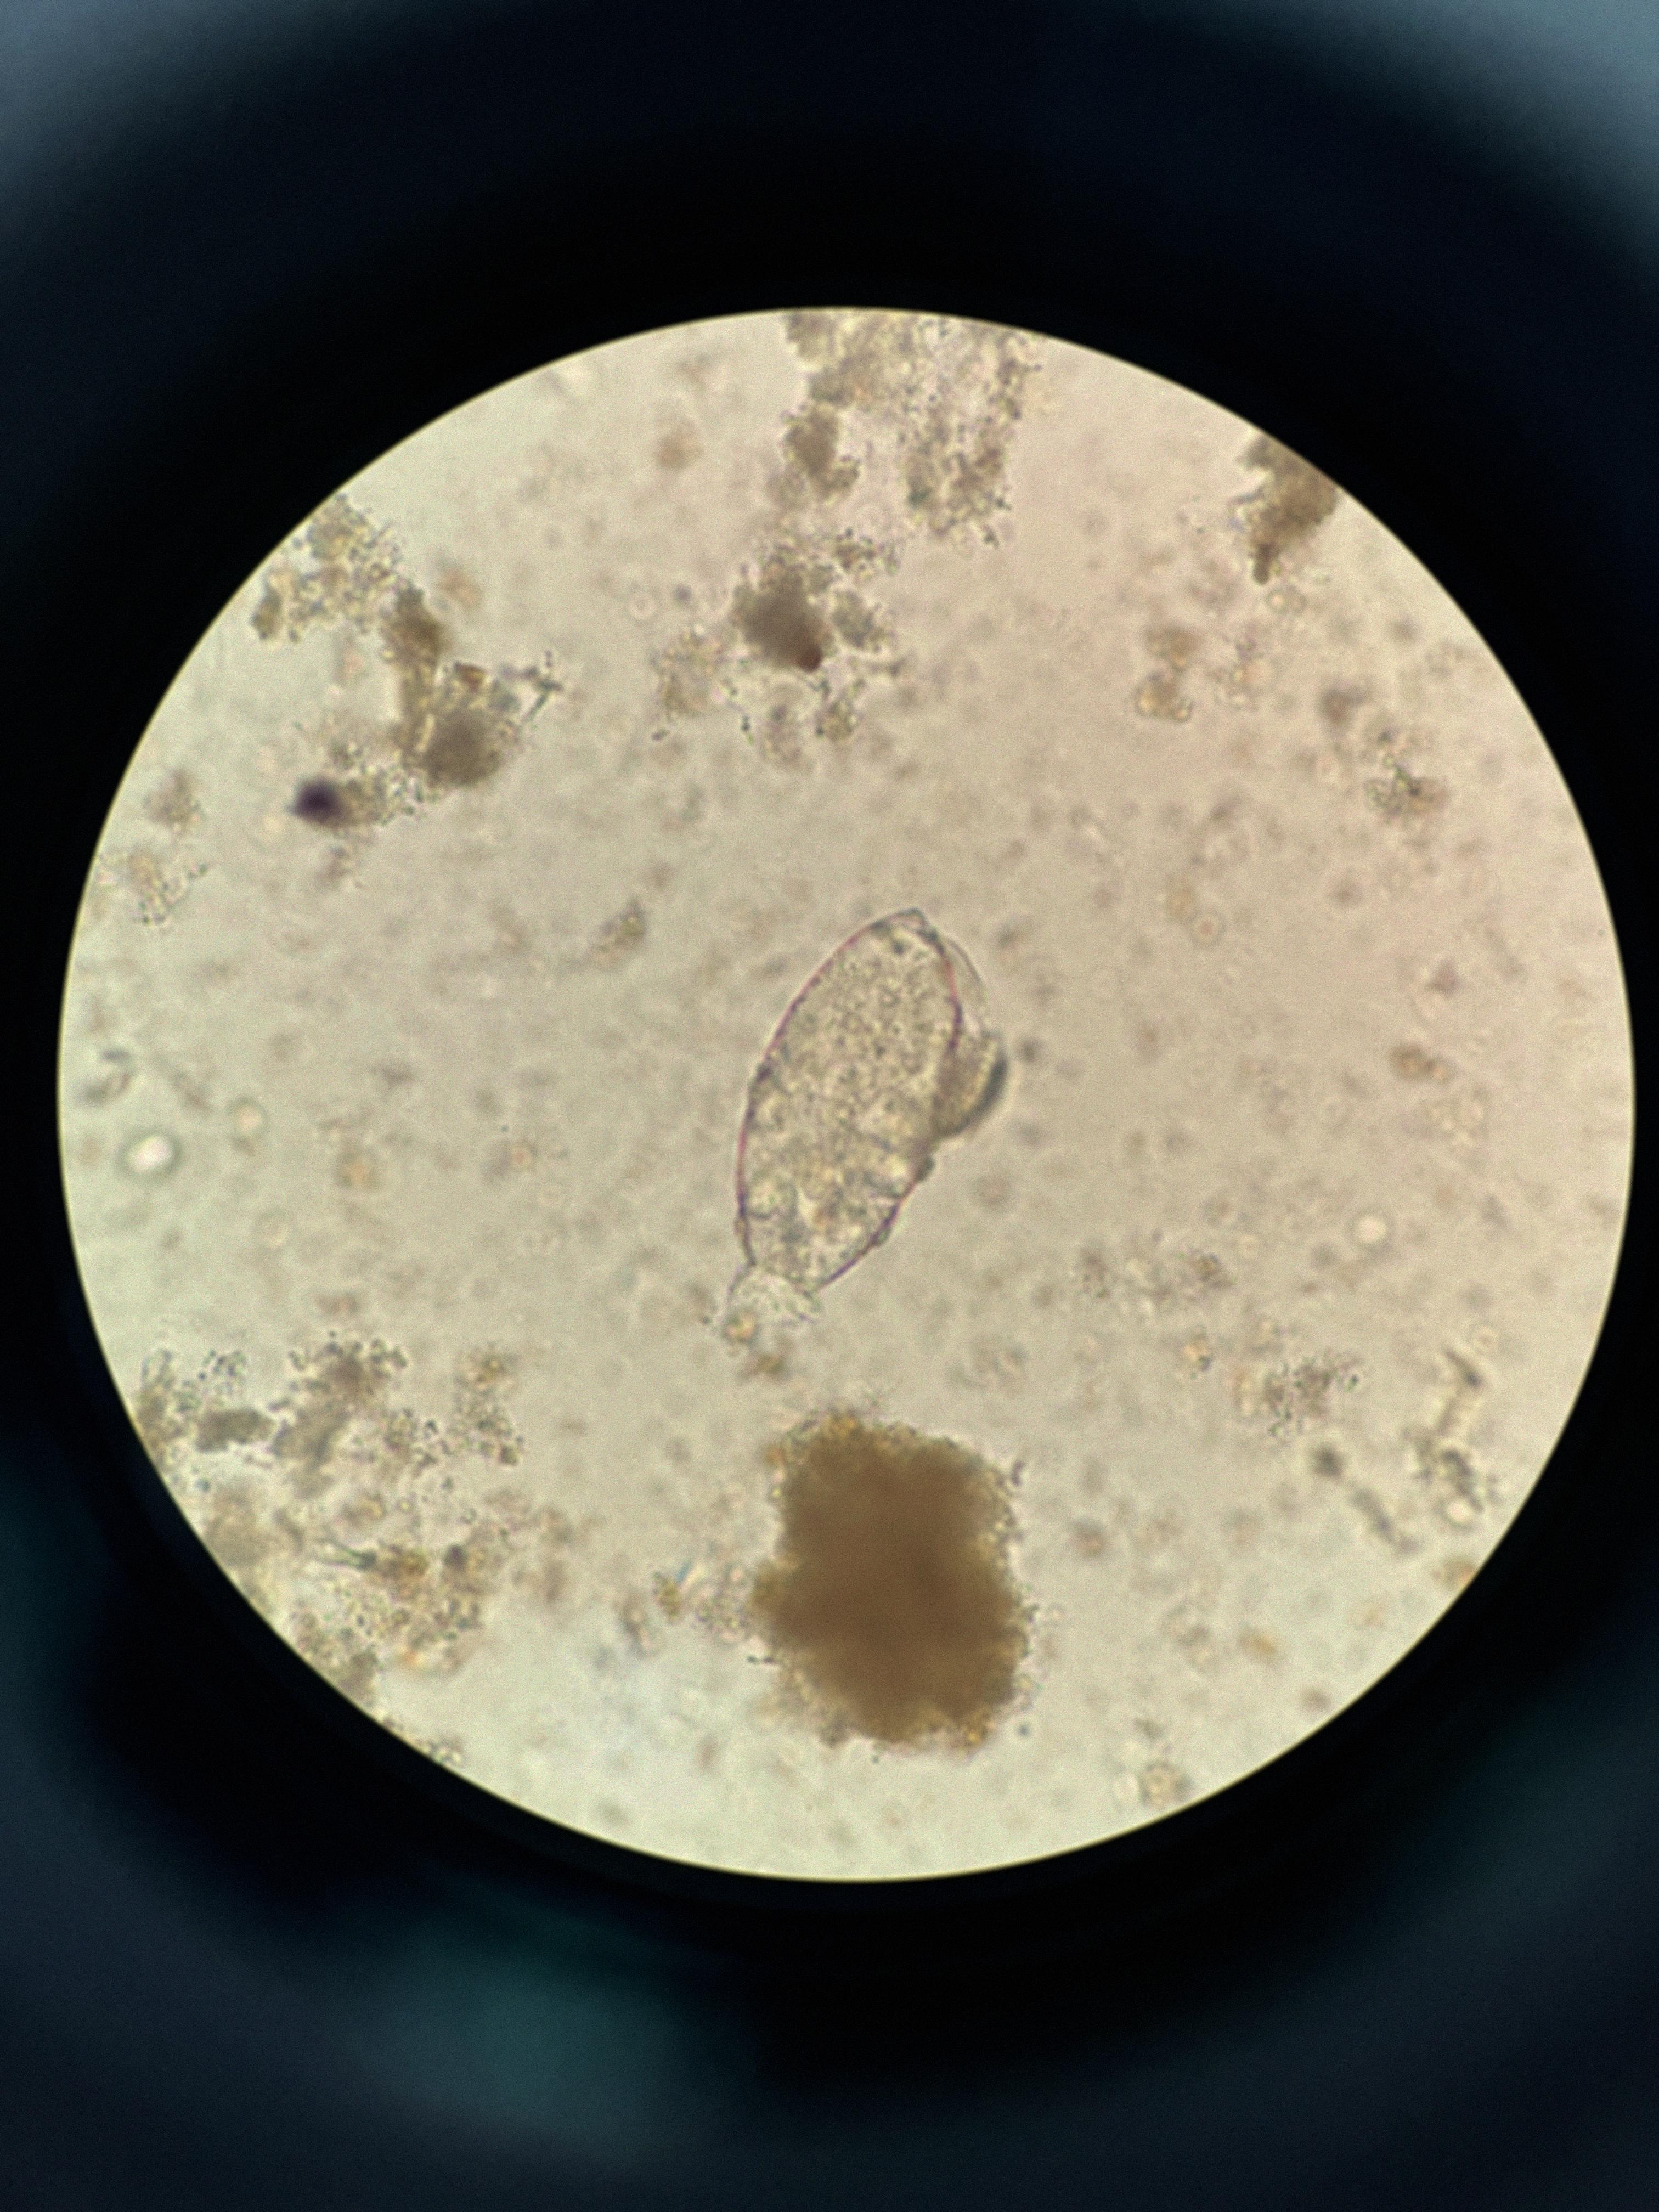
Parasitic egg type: Fasciolopsis buski